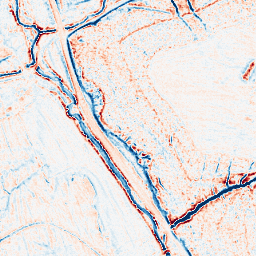
Category: edge_preserving
Decomposition family: anisotropic_diffusion
Decomposition parameters: iterations: 10
kappa: 10
gamma: 0.15
Upsampling method: sinc_blackman
Upsampling parameters: scale: 2
kernel_size: 4
Upsampling scale: 2